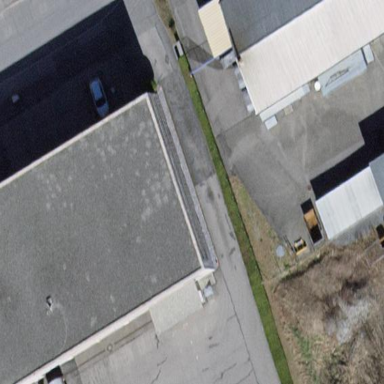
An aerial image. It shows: Industrial building.